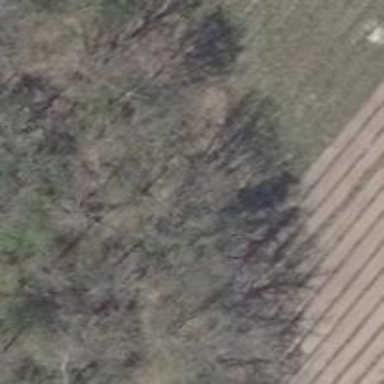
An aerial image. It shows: Track with grade 4 track type.